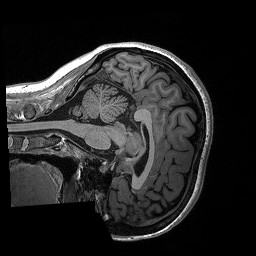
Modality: T1w
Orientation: sagittal
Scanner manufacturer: siemens
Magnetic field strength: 3 T
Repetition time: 2.3 s
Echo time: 0.00288 s